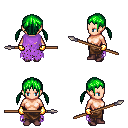
a pixel art fantasy rpg character, female body template, human, light skin, maroon tattered cape, robe skirt, green twin-tailed hairstyle, gold gloves, maroon shoes, spear, four views (front, back, left, right), 2x2 character sprite sheet, small pixel art, hard edges, no anti-aliasing